Interaction volume radius: 5 \u00c5
Interaction volume height: 10 \u00c5
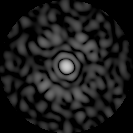
Disorder parameter: 0.8348